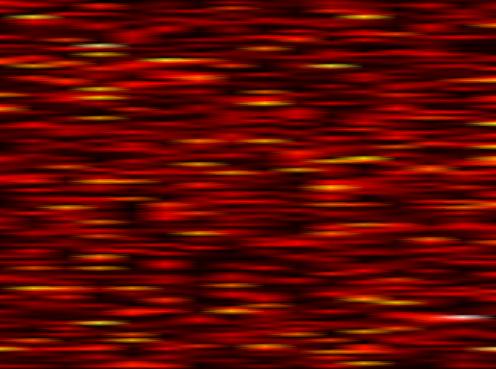
Label: FOFDM